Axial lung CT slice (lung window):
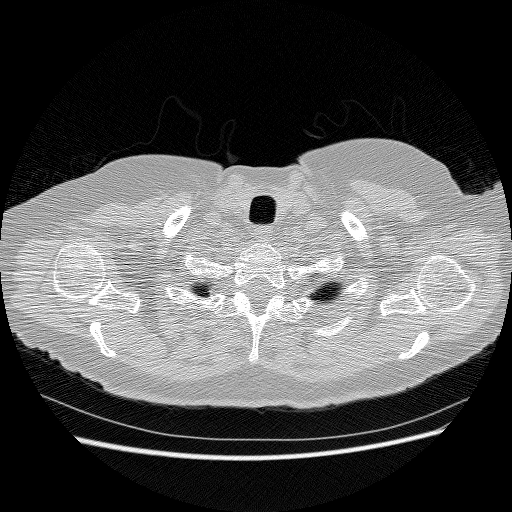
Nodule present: no